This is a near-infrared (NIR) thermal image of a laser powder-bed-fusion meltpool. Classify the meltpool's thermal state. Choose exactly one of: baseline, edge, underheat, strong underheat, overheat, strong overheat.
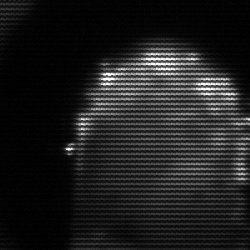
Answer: baseline